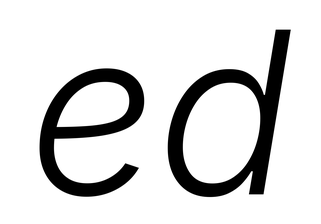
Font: Inter-Italic_Light_Italic